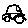
Label: car